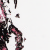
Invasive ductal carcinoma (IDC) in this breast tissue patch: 0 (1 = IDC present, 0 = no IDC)